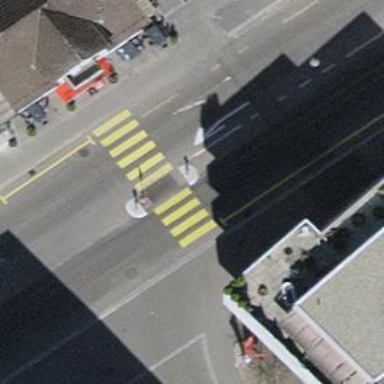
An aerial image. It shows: Uncontrolled zebra crossing with island. The crossing is marked with zebra stripes.